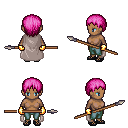
a pixel art fantasy rpg character, female body template, human, dark skin, gray cape, teal pants, pink plain hairstyle, gold gloves, ghillies, spear, four views (front, back, left, right), 2x2 character sprite sheet, small pixel art, hard edges, no anti-aliasing